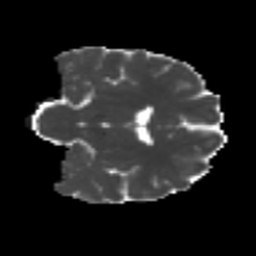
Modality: MD
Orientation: coronal
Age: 25
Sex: female
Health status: ill
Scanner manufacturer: siemens
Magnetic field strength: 3 T
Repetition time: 6.5 s
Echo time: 0.062 s